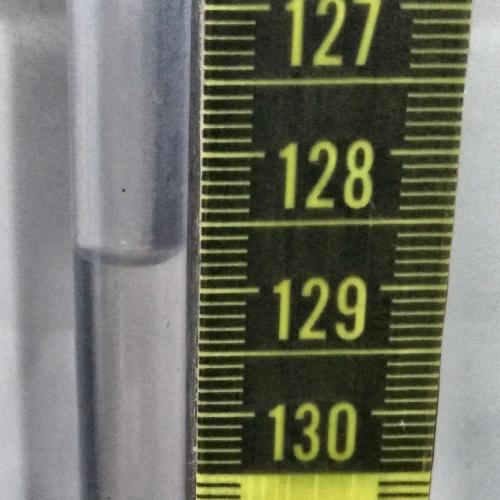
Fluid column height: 128.7 cm